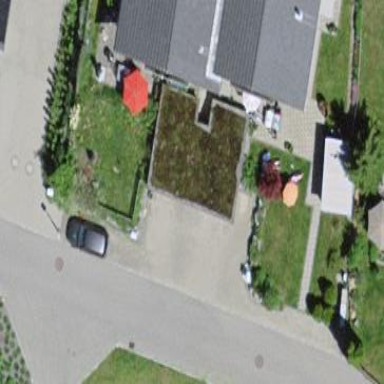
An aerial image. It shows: Group of garages.